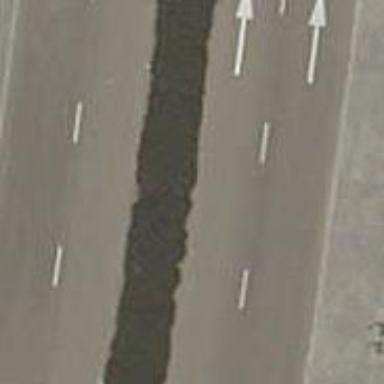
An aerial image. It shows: Hedge barrier.